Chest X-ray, PA view. Patient: 19 years old, sex F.
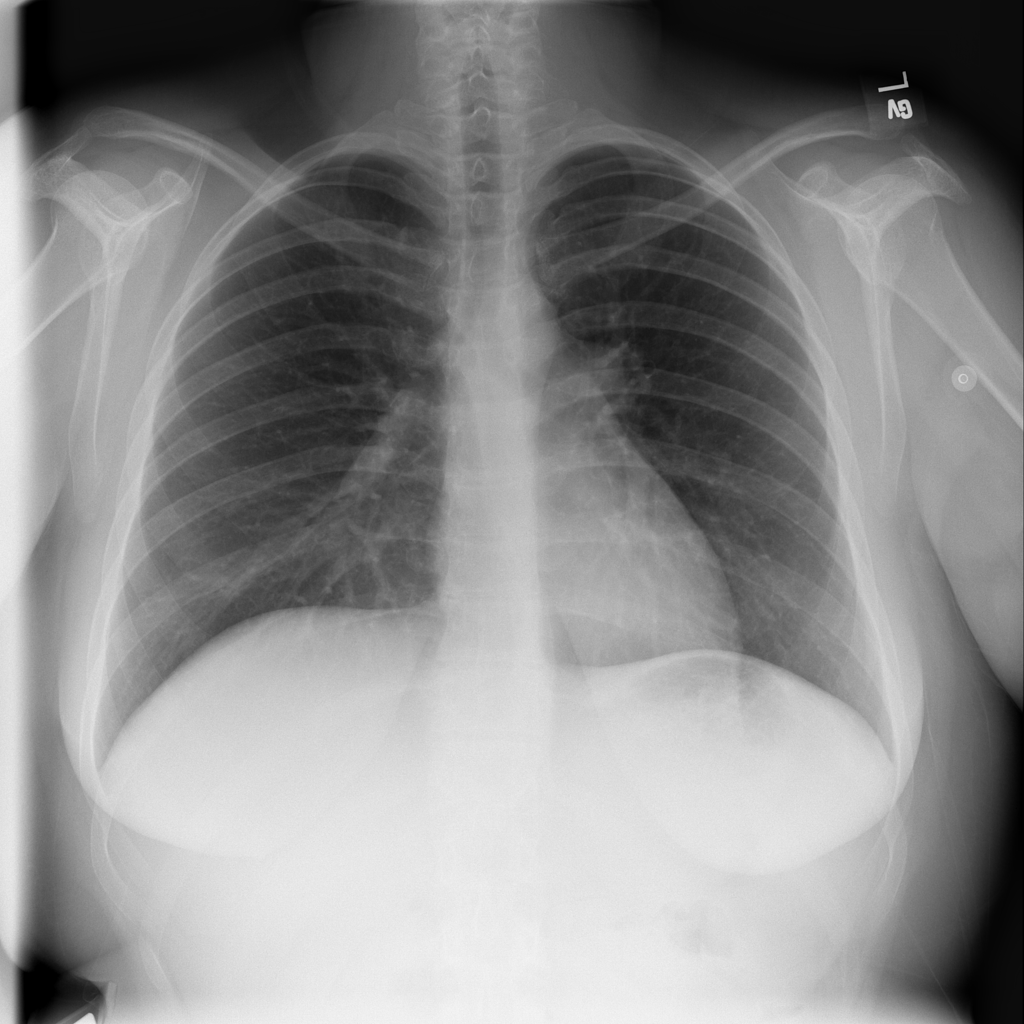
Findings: No Finding